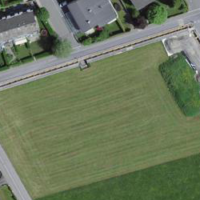
EUNIS habitat code: 55
Species observed at this site:
Lysimachia vulgaris